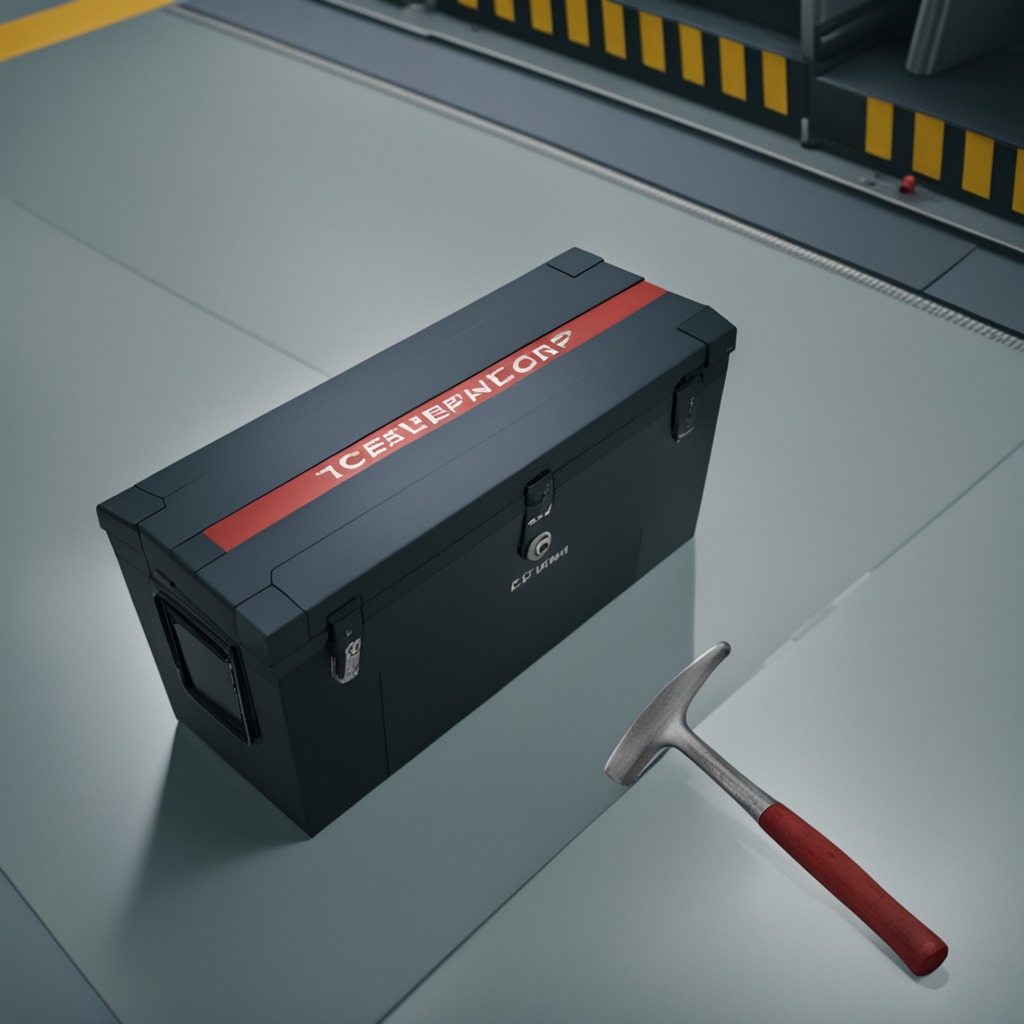
A hammer is lying on the toolbox surface.